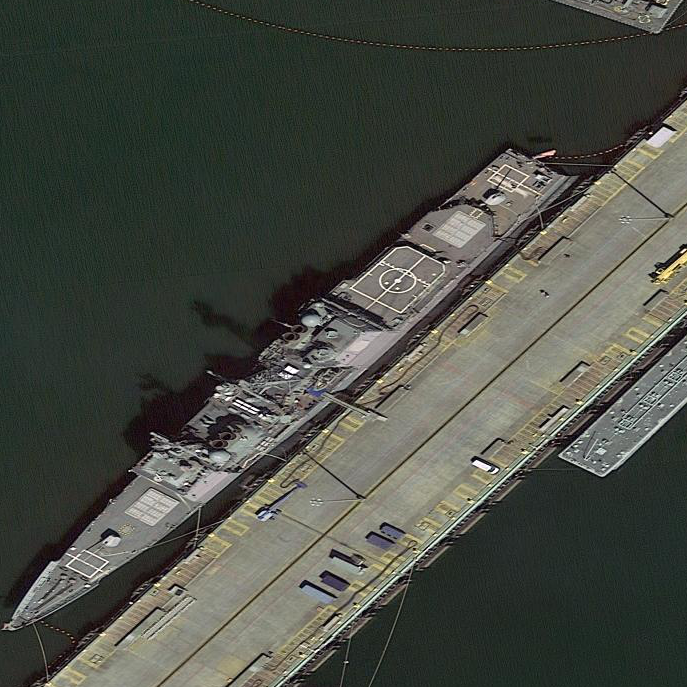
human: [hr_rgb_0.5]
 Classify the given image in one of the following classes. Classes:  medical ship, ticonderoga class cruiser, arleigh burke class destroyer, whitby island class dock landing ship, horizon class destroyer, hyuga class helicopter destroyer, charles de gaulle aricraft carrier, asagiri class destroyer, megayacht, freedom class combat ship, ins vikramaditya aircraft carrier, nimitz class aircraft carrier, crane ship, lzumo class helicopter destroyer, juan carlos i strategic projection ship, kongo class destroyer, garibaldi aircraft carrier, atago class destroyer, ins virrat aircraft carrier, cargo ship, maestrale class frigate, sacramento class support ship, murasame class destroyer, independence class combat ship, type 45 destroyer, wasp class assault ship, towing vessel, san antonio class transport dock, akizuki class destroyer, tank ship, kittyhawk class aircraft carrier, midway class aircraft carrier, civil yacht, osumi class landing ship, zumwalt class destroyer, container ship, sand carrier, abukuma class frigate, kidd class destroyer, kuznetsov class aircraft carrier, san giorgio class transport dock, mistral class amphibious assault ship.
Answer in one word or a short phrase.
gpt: Ticonderoga class cruiser